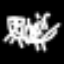
Label: chair